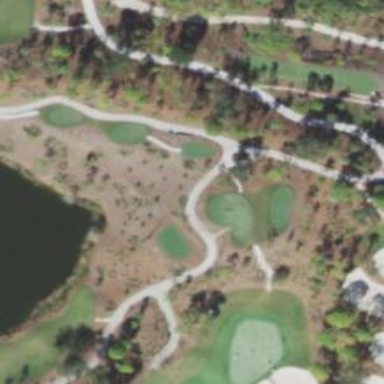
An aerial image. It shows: Footway that doubles as golf path.